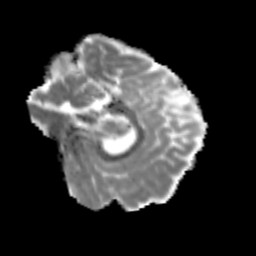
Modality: MD
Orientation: sagittal
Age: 20
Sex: male
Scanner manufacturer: siemens
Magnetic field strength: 3 T
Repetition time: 3.5 s
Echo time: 0.125 s